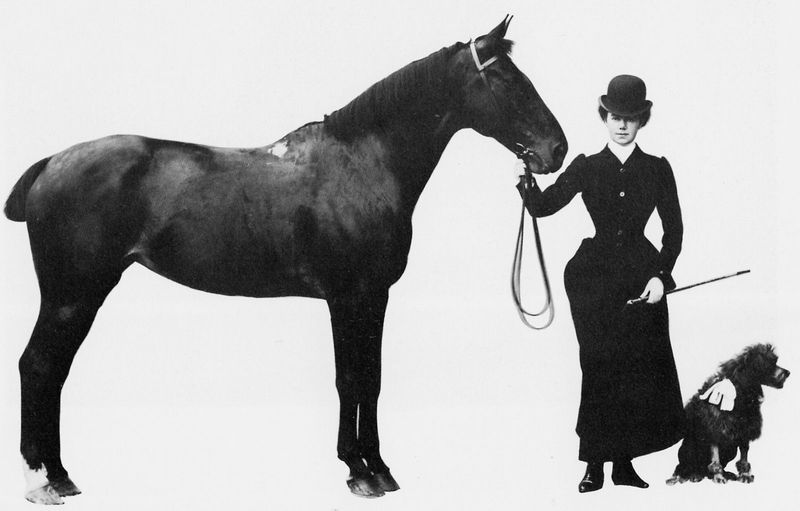
Titel: Dame mit Pferd und Hund
Künstler: Gebrüder Alinari
Schlagwörter: frau, hut, kleid, profil, schwarz, weiss, hund, tier, tiere, halten, stehen, portrait, en face, frontal, pferd, stock, hufe, reiterin, zügel, foto, fotografie, photographie, geschirr, schwarzweiss, seite, rennen, peitsche, hufen, trense, photo, eiss, schwarzw, pferderennen, reitkleid, gerte, reitgerte, pudek, reitdress, stilisiertes foto